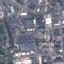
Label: Industrial